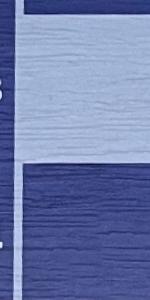
Label: Empty